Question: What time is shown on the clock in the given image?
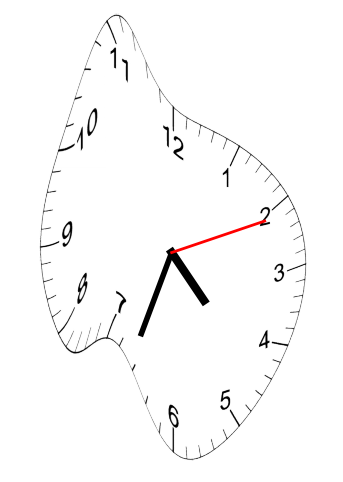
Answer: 04:33:11